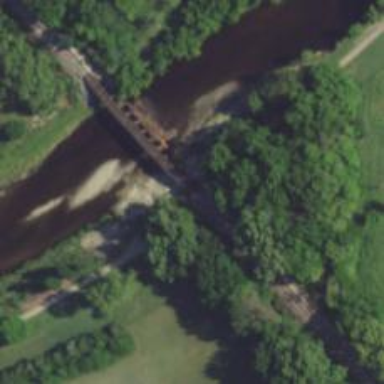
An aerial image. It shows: Trestle bridge over railway tracks.